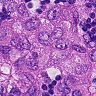
Metastatic tissue present: yes